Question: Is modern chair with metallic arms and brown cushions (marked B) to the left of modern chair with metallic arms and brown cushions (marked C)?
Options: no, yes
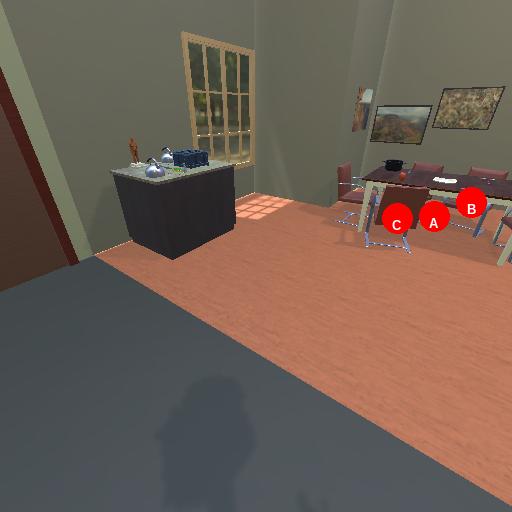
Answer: no